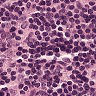
Metastatic tissue present: no